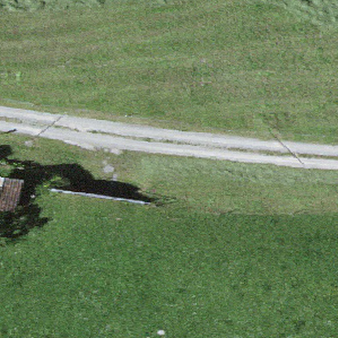
Label: other